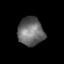
Tissue: prostate
Cell type: Myeloid cells
Senescence score: 0.6913
Nuclear area (px): 722
Mean DAPI intensity: 105.233